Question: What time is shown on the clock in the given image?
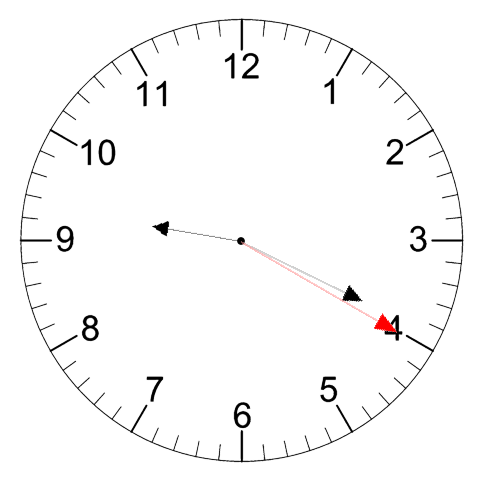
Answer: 09:19:20